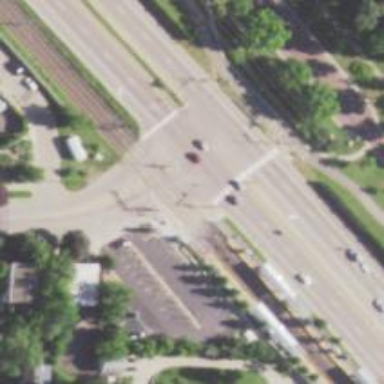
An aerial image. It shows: Railway crossing.